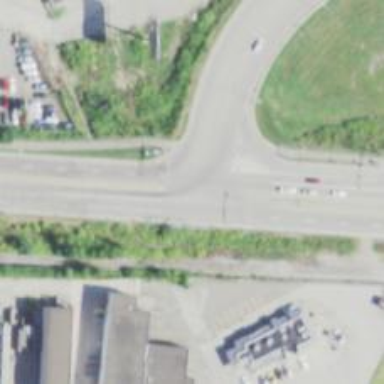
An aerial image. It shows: Trunk link highway with asphalt surface.